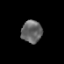
Tissue: prostate
Cell type: T cells
Senescence score: 0.269
Nuclear area (px): 457
Mean DAPI intensity: 101.512